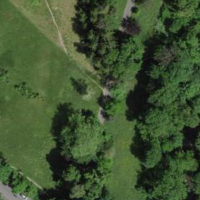
EUNIS habitat code: 53
Species observed at this site:
Pinus sylvestris
Cardamine pratensis
Veronica persica
Ballota nigra